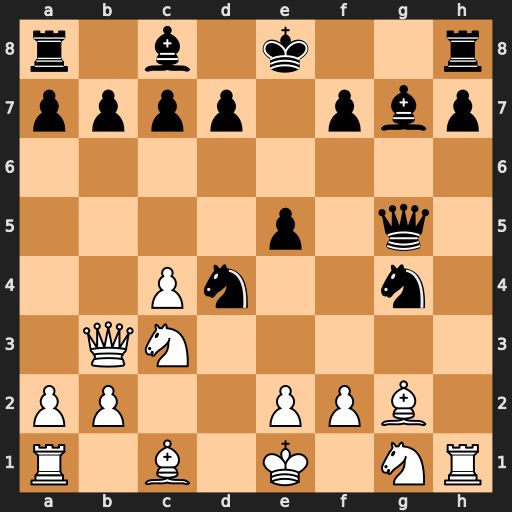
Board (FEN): r1b1k2r/pppp1pbp/8/4p1q1/2Pn2n1/1QN5/PP2PPB1/R1B1K1NR
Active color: w
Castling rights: KQkq
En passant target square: -
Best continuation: Bxg5 Nxb3 axb3